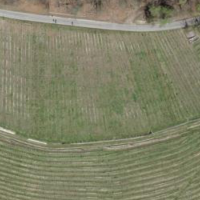
EUNIS habitat code: 44
Species observed at this site:
Tettigonia viridissima
Macroglossum stellatarum
Vanessa atalanta
Pyrausta despicata
Buteo buteo
Chorthippus biguttulus
Cichorium intybus